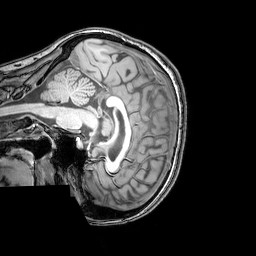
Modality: T1w
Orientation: sagittal
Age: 25
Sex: female
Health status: healthy
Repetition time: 0.081 s
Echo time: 0.037 s